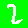
Digit: 2